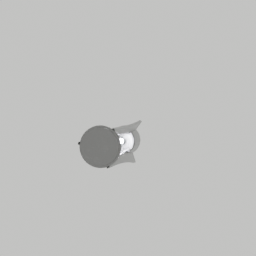
Label: lighting